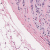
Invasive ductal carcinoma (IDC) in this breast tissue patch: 1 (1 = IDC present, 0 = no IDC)